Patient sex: M
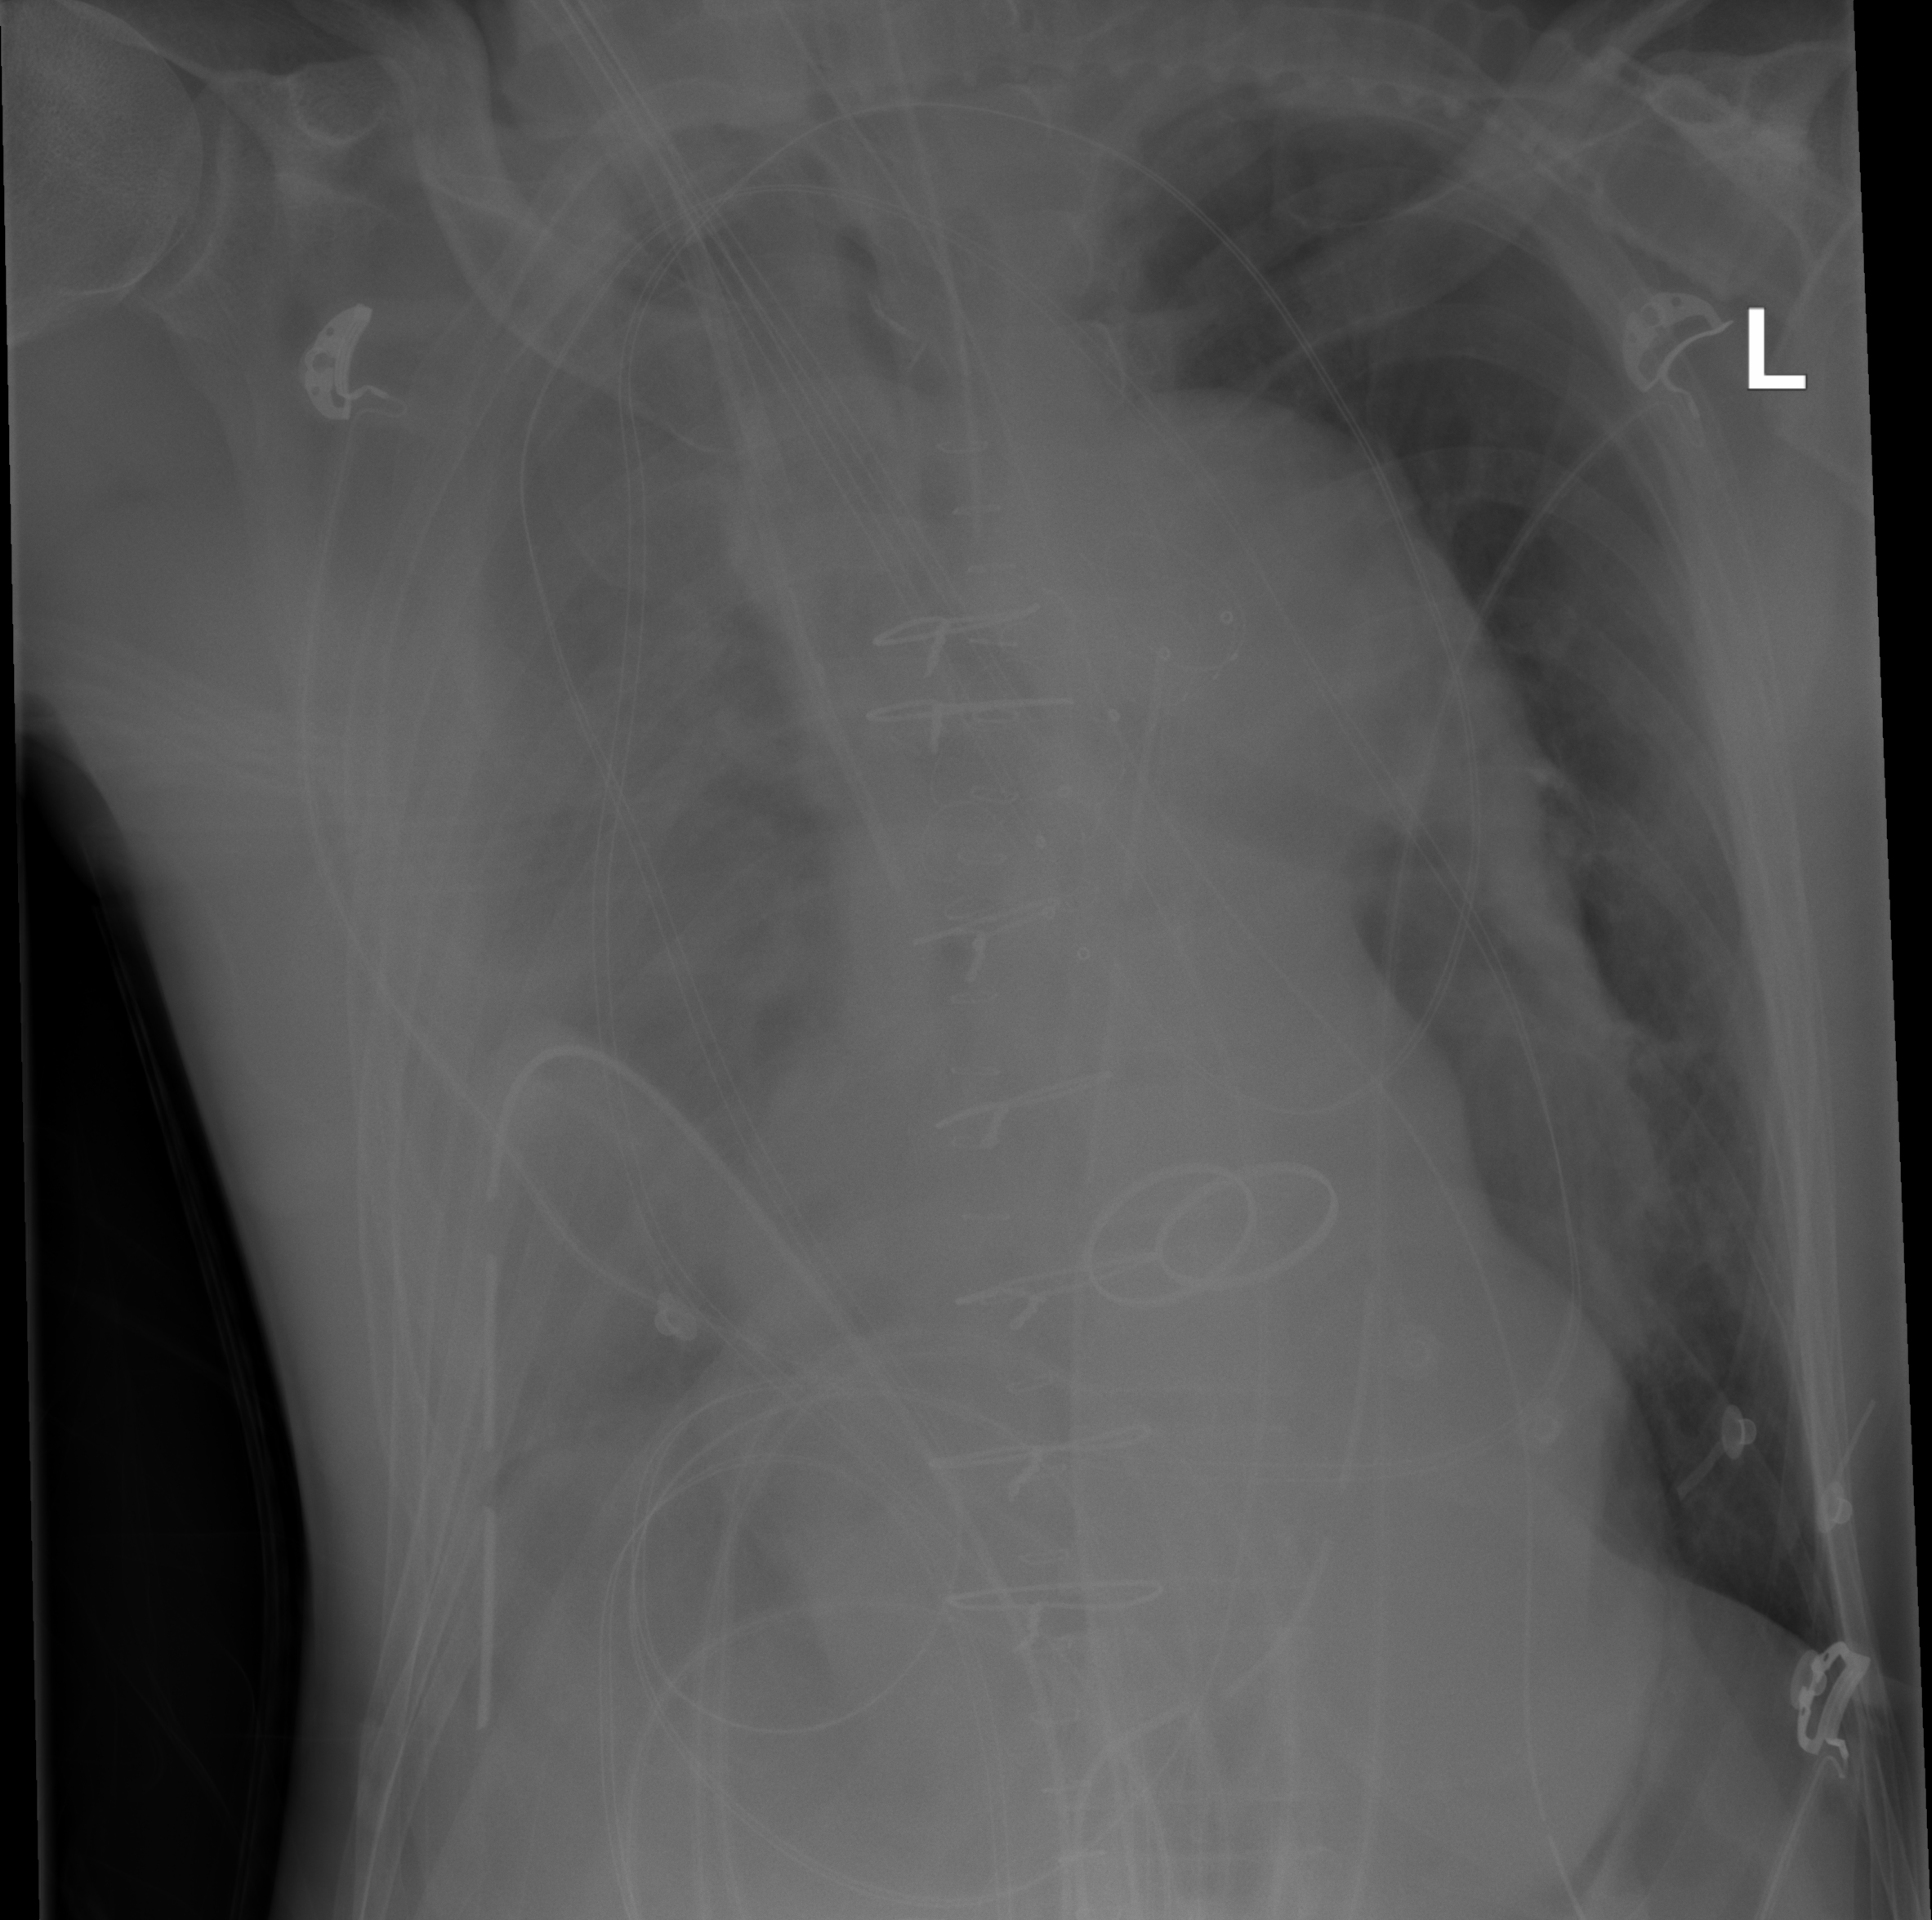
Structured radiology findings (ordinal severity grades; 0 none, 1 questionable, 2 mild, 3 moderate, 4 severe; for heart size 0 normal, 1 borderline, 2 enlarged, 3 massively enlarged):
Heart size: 1
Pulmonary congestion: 0
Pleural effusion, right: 3
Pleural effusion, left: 0
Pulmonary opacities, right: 2
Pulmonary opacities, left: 0
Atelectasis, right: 3
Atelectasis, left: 0